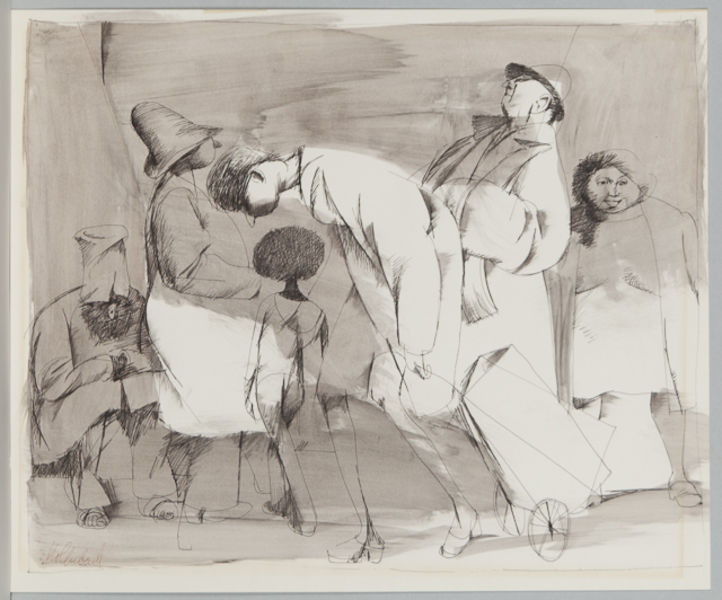
Titel: Untitled (New York Street Scene), Untitled (New York Street Scene)
Künstler: Serge Hollerbach
Standort: Amherst (Massachusetts, USA)
Institution: Mead Art Museum, Amherst College
Schlagwörter: crowd, hat, men, people, white, women, black, face, figures, gray, grey, group, hair, nose, old, painting, sitting, woman, looking, picture, afro, man, nude, ear, girl, head, landscape, boy, child, feet, drawing, paper, black and white, frame, shadow, coat, caricature, coats, hats, line, sketch, walking, beard, old man, faces, smile, storm, wind, children, scene, abstract, city, human, beggar, family, cart, ink, art, bent, shoes, pencil, trolley, lines, shading, wash, asian, paint, sidewalk, urban, hatching, standing, poor, body, waiting, wheel, chart, clogs, fat, shopping, new, tongue, odd, washes, six, highlight, homeless, sittig, siting, shopping cart, rubbing, people human, whele, stnadin, dix, shoppin, shadin, minority